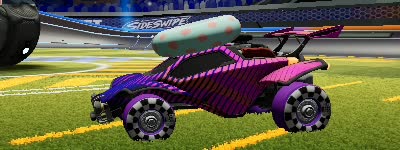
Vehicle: octane